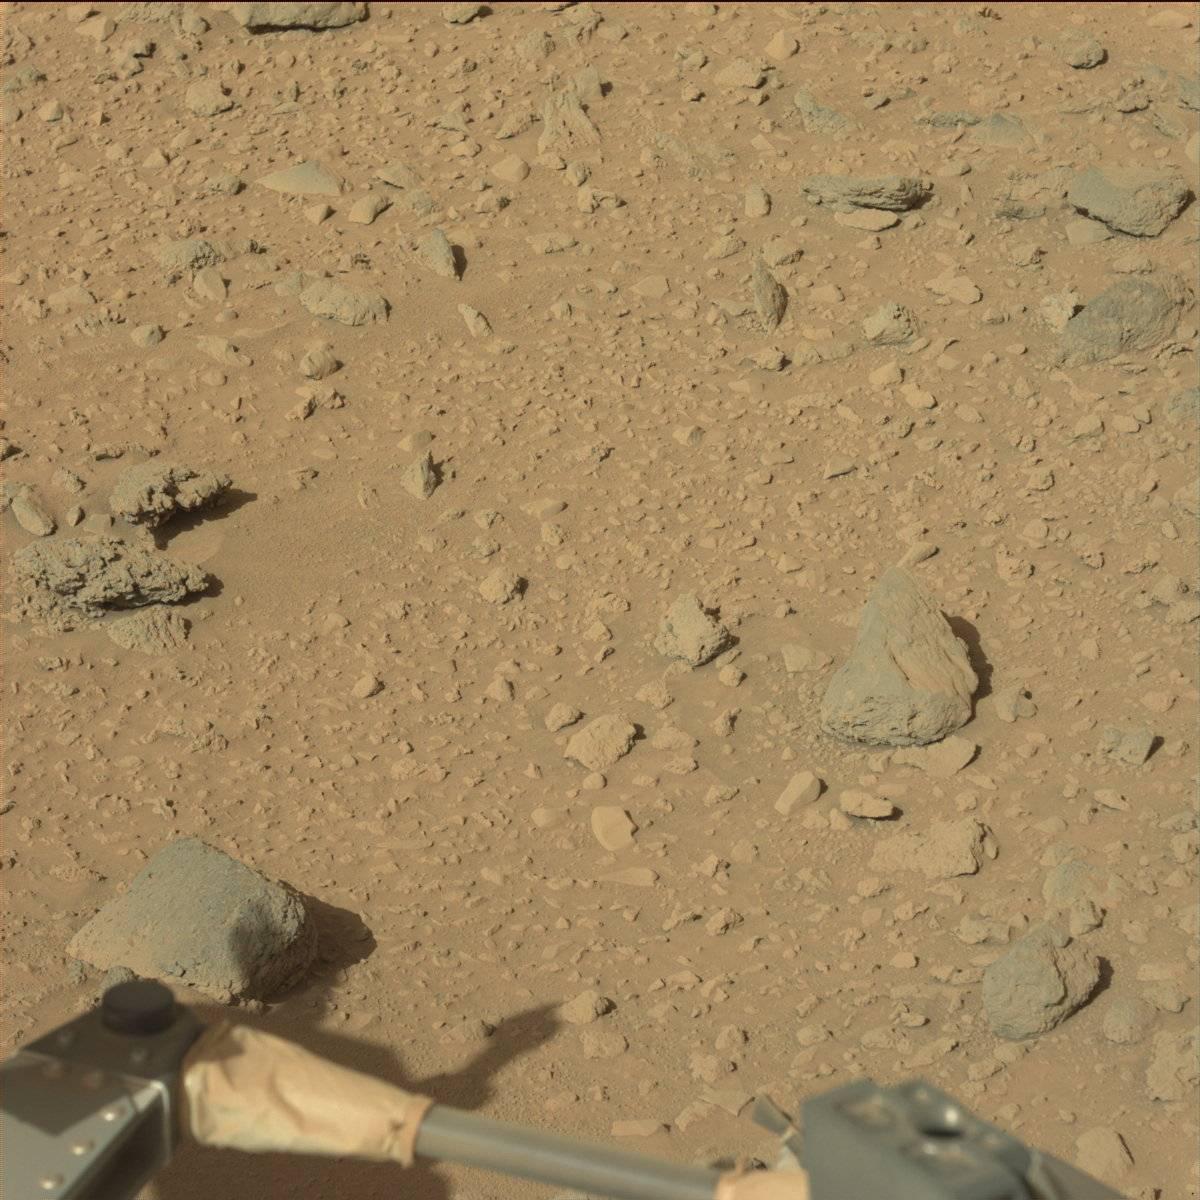
Terrain classes present: Bedrock, Rock, Rover, Sand / Soil